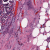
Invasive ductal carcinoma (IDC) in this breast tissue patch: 0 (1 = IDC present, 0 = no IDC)